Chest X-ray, PA view. Patient: 33 years old, sex M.
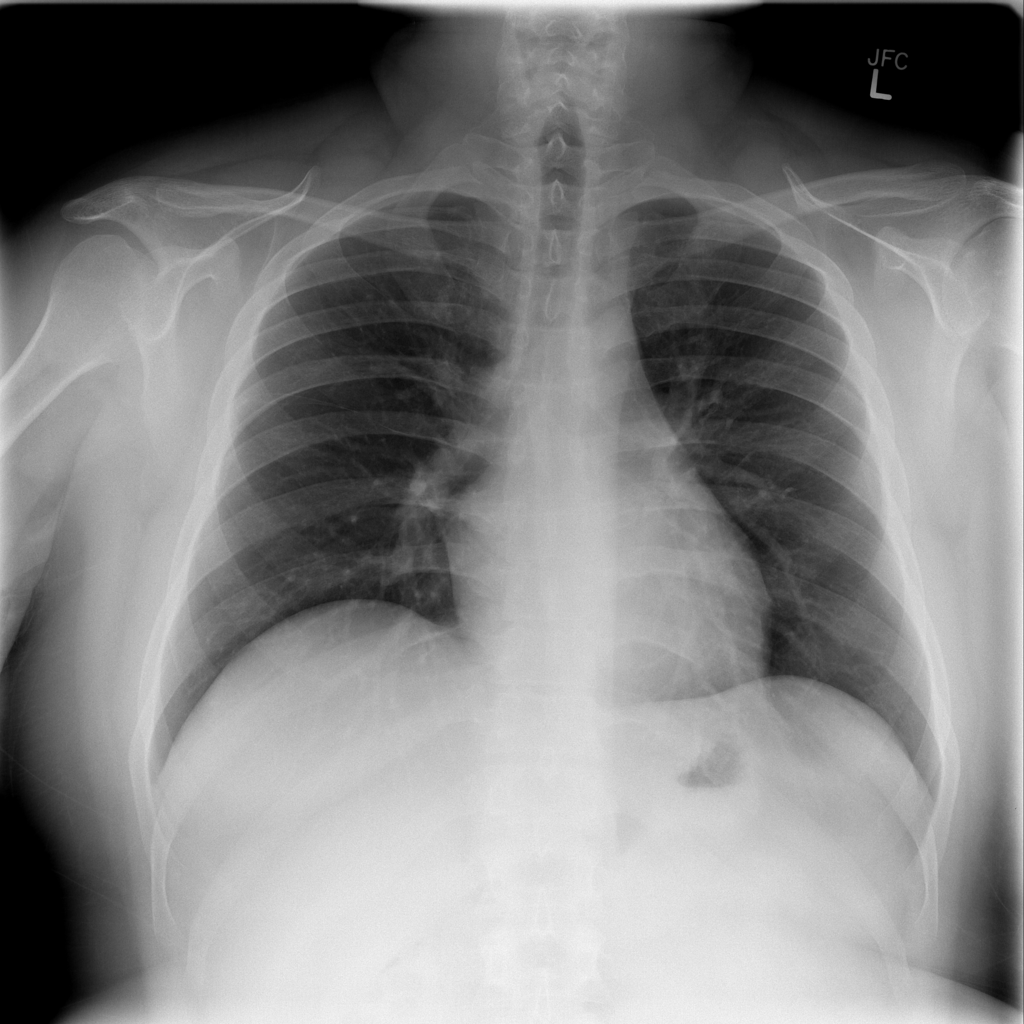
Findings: No Finding